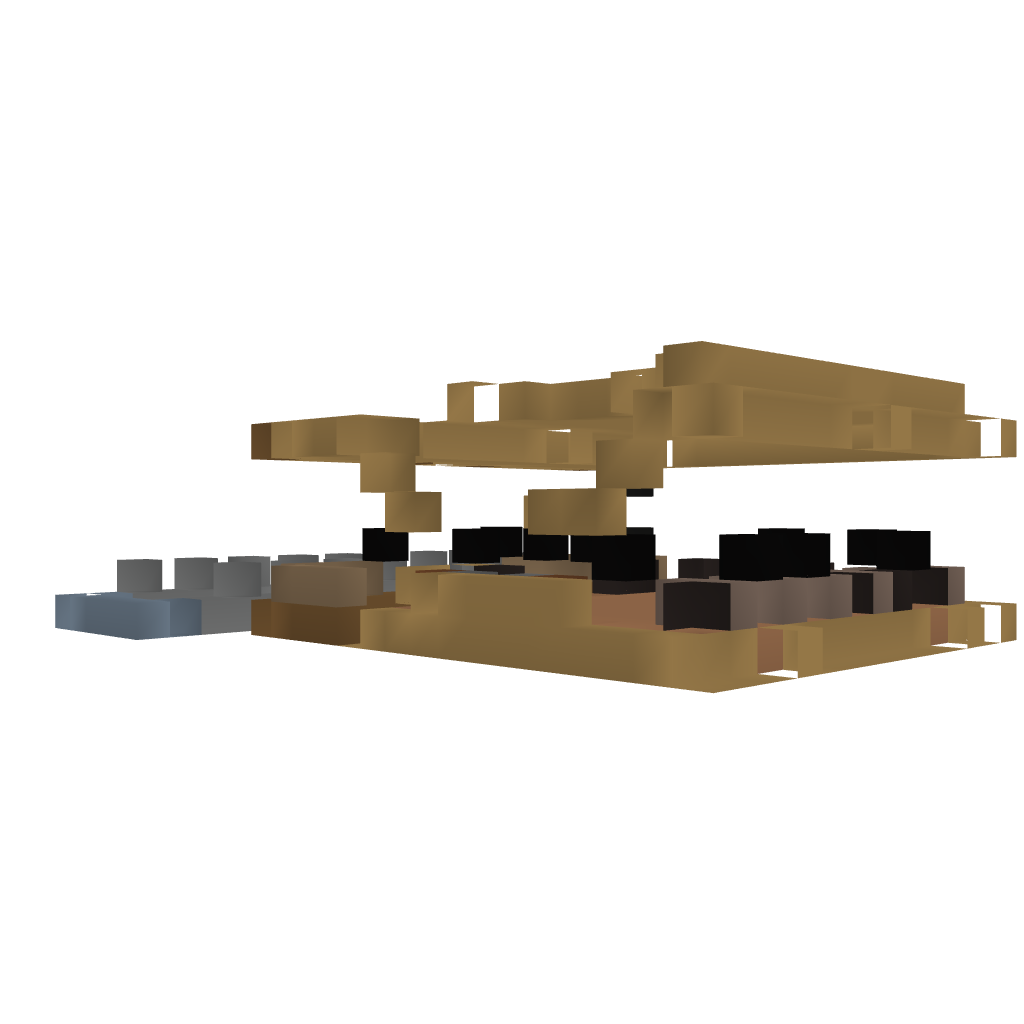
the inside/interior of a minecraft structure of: Zombie Survival House